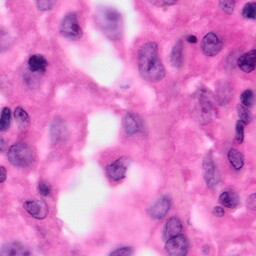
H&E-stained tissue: Pancreatic